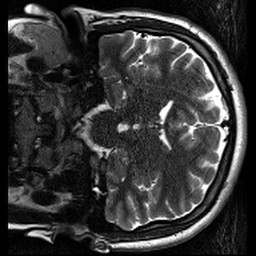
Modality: T2w
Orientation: coronal
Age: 20
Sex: female
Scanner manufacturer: siemens
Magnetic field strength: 3 T
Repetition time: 11.39 s
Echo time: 0.09 s